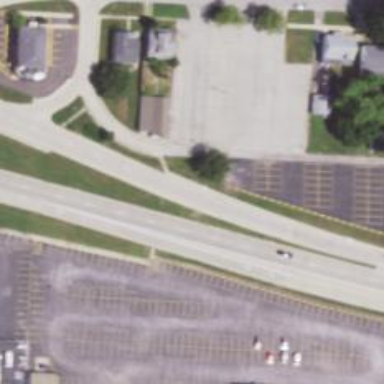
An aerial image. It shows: Trunk link highway with asphalt surface.